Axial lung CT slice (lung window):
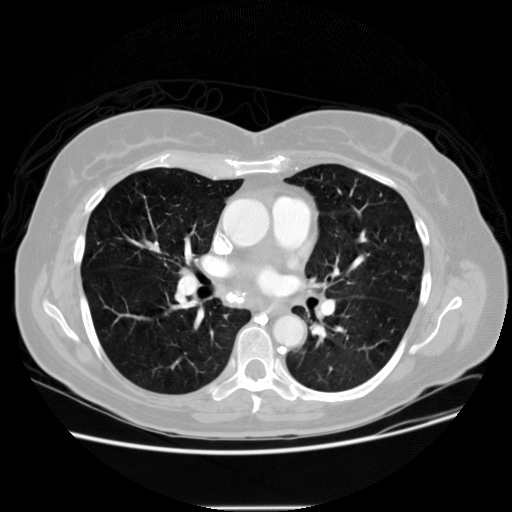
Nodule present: no